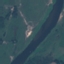
Land use / land cover class: River